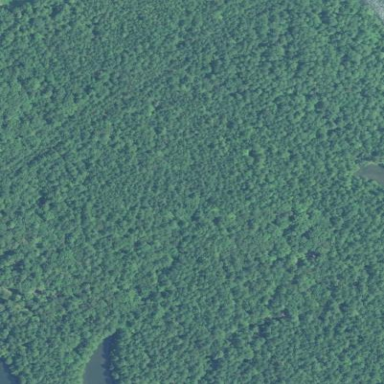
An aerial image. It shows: Beautiful woodland area.